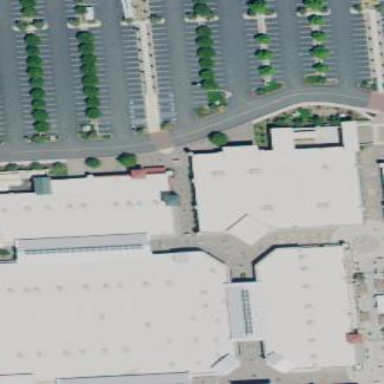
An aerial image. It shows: Department store building.